Field crop: tomato
Growth stage: 1
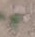
Species: solanum